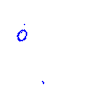
Particle: kaon